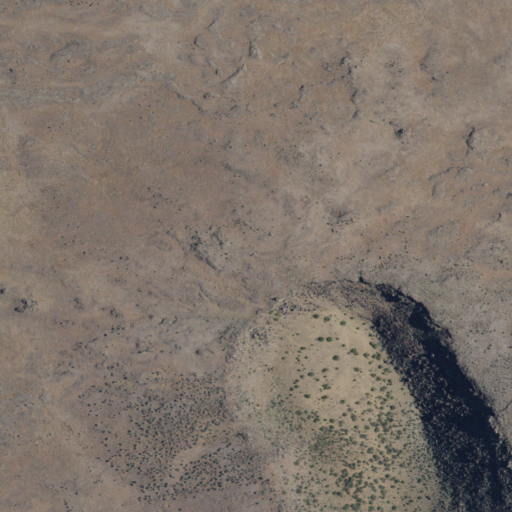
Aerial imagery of mountain in Idaho named Monument Butte containing shrub and grassland